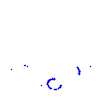
Particle: proton